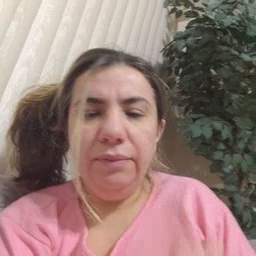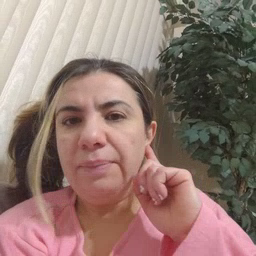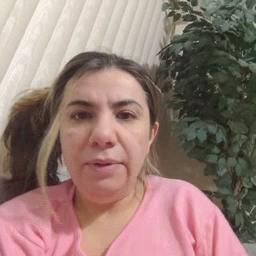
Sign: hear